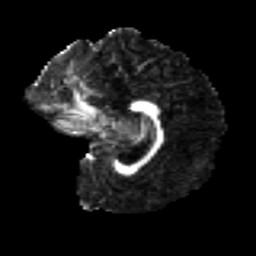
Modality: FA
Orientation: sagittal
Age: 26
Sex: female
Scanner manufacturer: ge
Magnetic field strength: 3 T
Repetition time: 7.8 s
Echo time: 0.0607 s